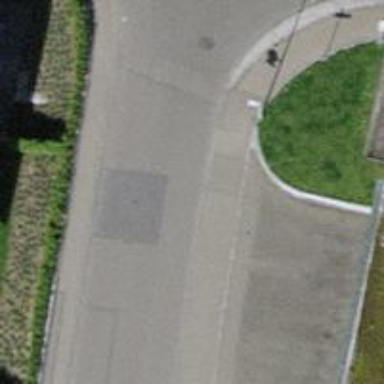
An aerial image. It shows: Smoothly paved residential road.